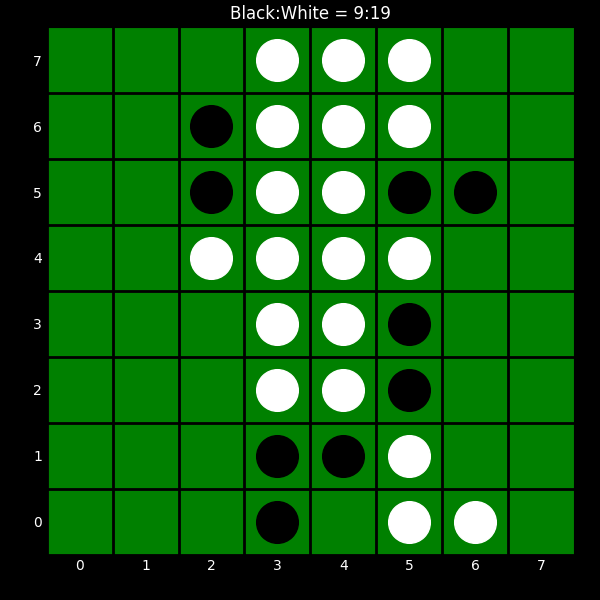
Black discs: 9
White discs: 19